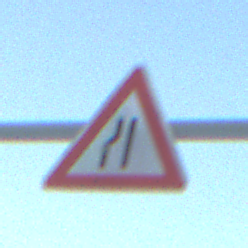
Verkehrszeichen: EinseitigVerengteFahrbahnLinks
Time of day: SunriseSunset
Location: Outdoor (Nature)
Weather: Clear
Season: Winter
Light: Natural